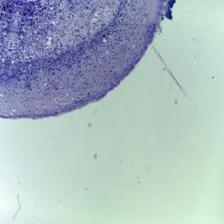
Diagnosis: Normal